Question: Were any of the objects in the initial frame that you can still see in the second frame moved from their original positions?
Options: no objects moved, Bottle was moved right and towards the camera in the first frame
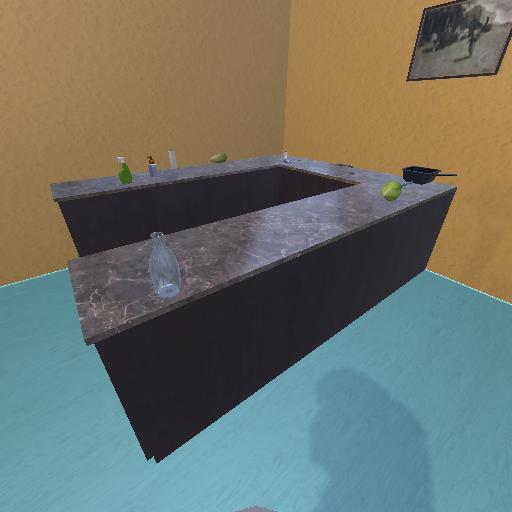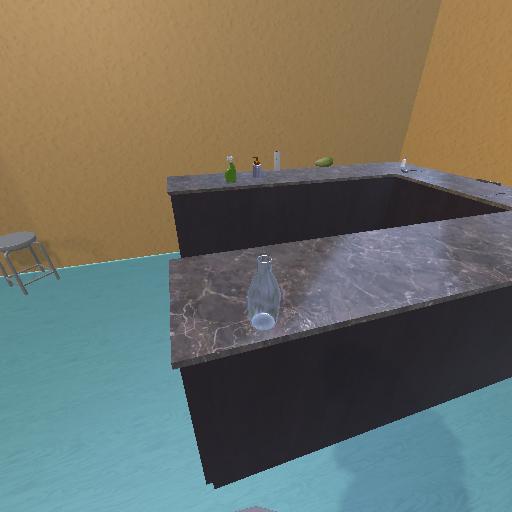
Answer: no objects moved